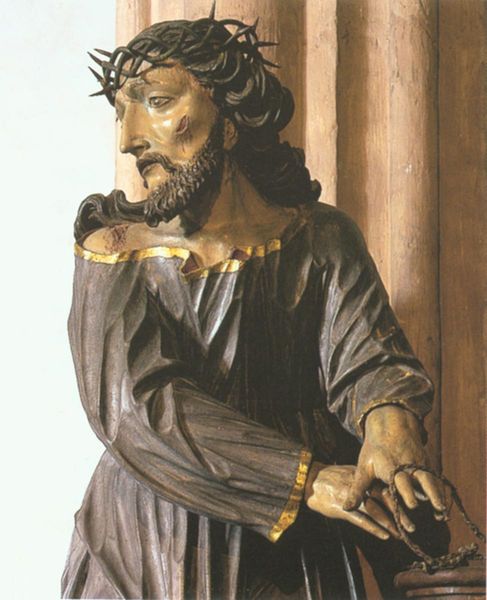
Titel: Christus mit der Dornenkrone
Künstler: Meinrad Guggenbichler
Institution: Mondsee, Museum
Schlagwörter: mann, wunde, braun, holz, kleid, säule, blick, rot, bart, gesicht, kragen, hände, figur, gewand, gold, haare, strick, locken, skulptur, statue, fesseln, rand, faltenwurf, wange, bemalt, foto, blut, seil, schnitzerei, christus, jesus, narbe, dornen, rosenkranz, drehung, holzfigur, dornenkrone, geschnitzt, dornenkranz, fessel, schur, holzschnitzerei, geschitzt